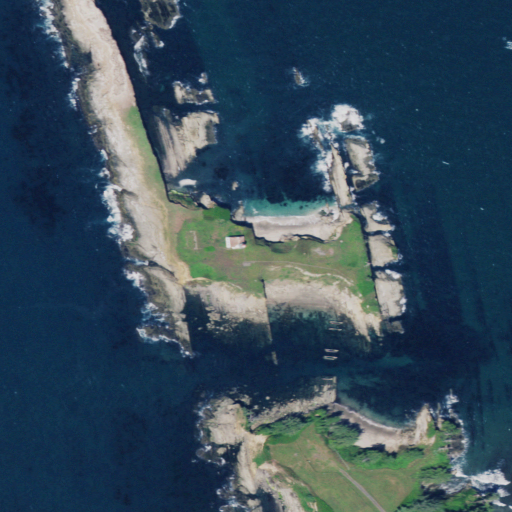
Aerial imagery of island in Oregon named Chiefs Island containing open water, herbaceous wetlands, and barren land